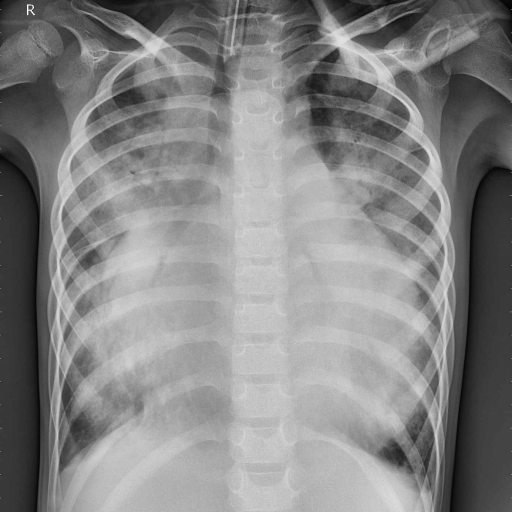
Finding: PNEUMONIA